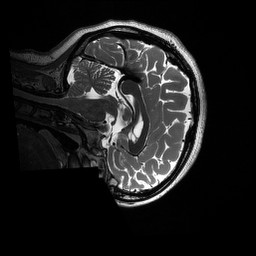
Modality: T2w
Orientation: sagittal
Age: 23
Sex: female